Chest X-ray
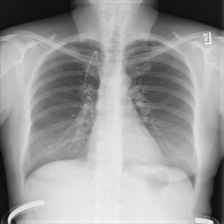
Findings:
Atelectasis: negative
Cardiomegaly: negative
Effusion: negative
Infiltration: negative
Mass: negative
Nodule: negative
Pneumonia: negative
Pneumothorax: negative
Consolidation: negative
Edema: negative
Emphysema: negative
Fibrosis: negative
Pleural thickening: negative
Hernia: negative